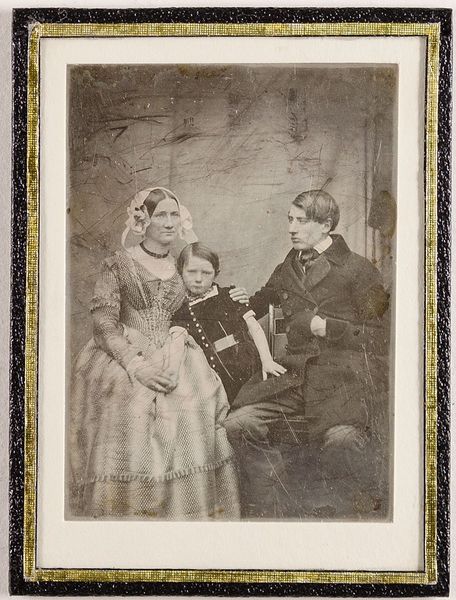
Titel: Unbekannte junge Familie
Standort: Hamburg
Institution: Museum für Kunst und Gewerbe Hamburg
Schlagwörter: mann, frau, haube, gruppenportrait, portrait, figur, kind, mutter, vater, kinder, kopfbedeckung, foto, fotografie, photographie, photo, kinderbild, lichtbild, daguerreotypie, kinderdarstellung, bildwerke, angewandte und bildende kunst, hessische systematik, porträt, porträtfotografie, porträtphotographie, gruppenporträt, familienporträt